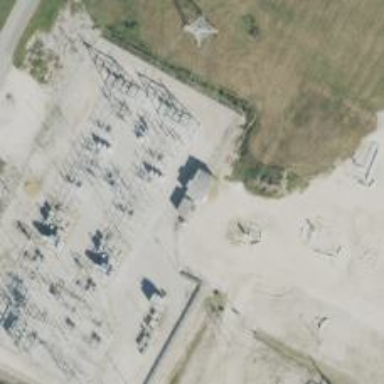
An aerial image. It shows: Switch used for power control.